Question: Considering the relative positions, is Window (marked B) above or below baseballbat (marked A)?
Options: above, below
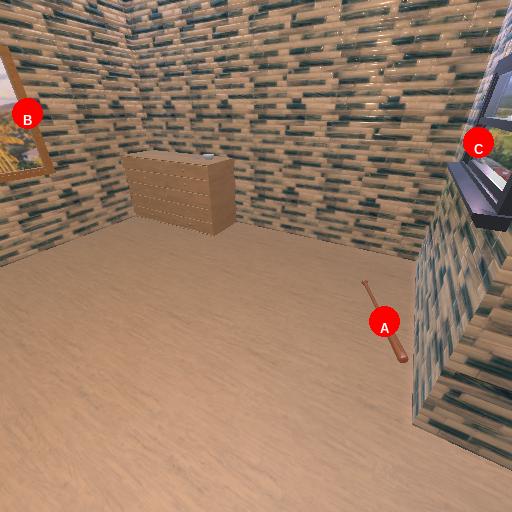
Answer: above